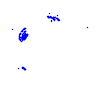
Particle: kaon